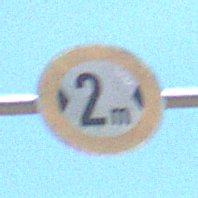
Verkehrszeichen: TatsaechlicheBreite2
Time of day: Midday
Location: Outdoor (Nature)
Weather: Clear
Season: NotSpecified
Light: Natural